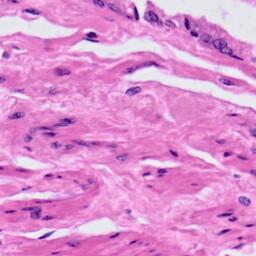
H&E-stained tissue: Prostate